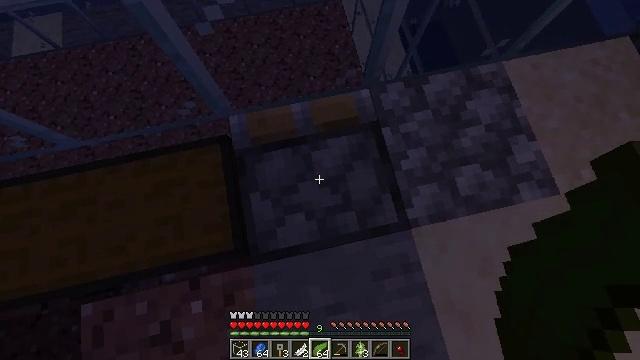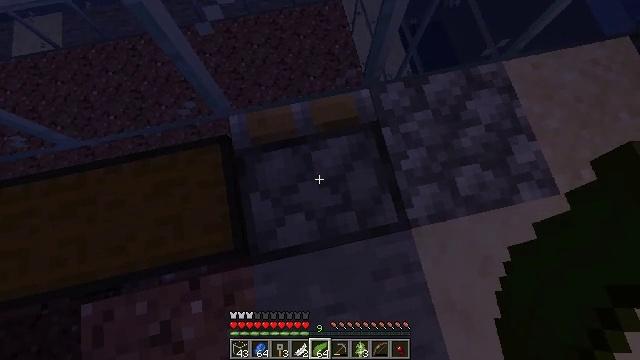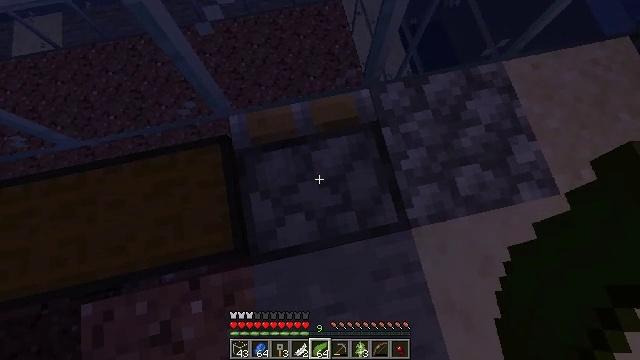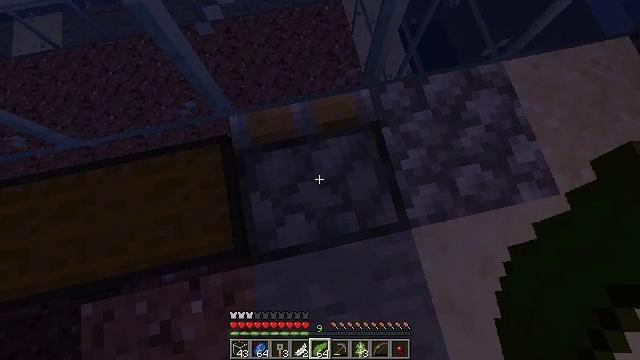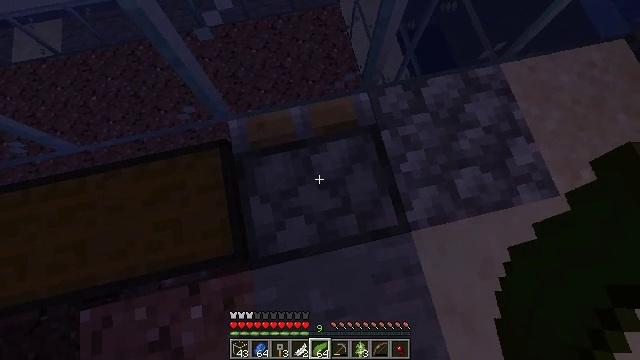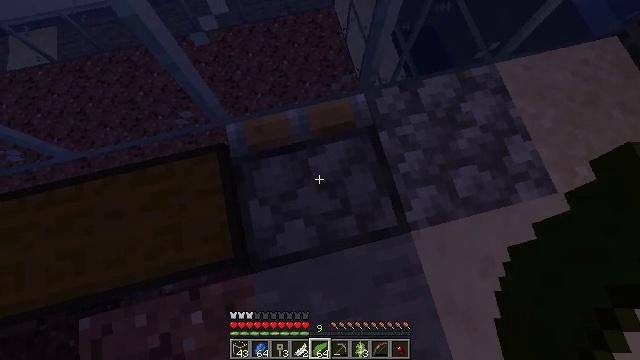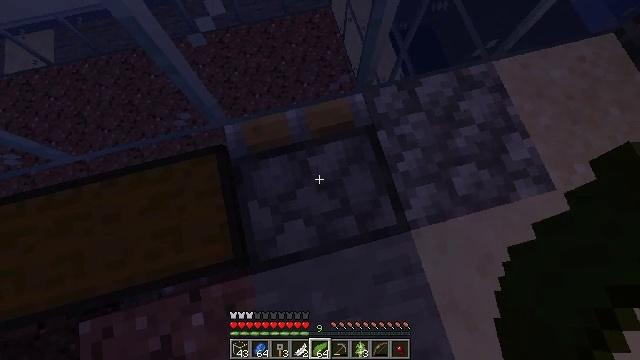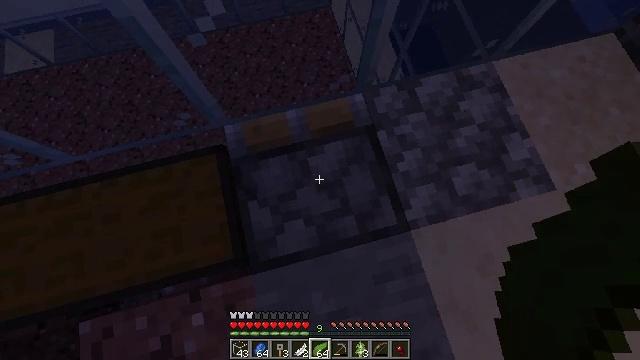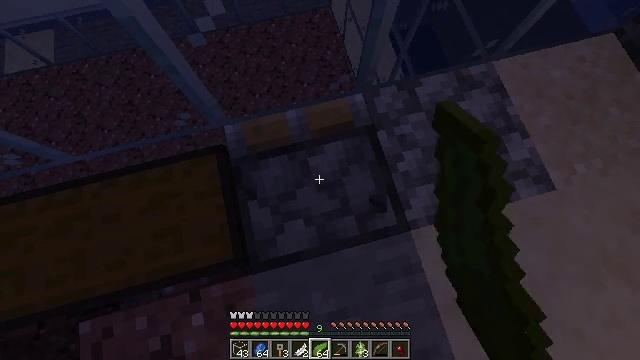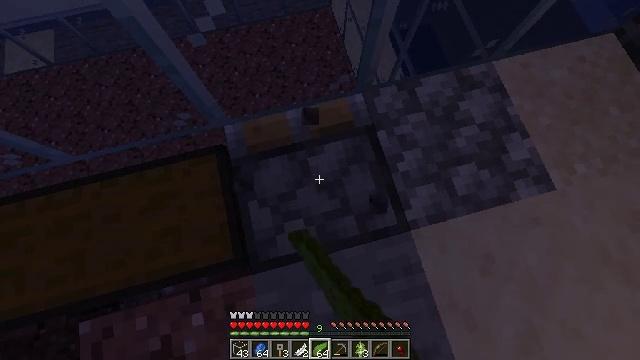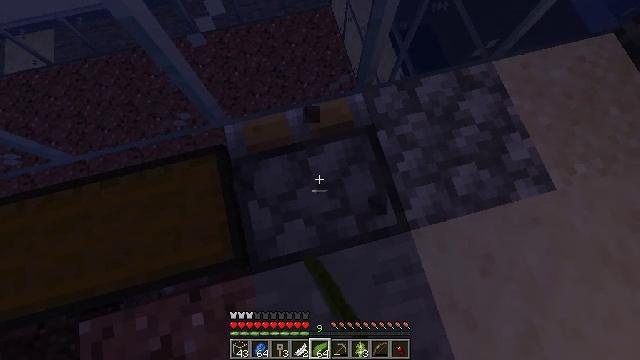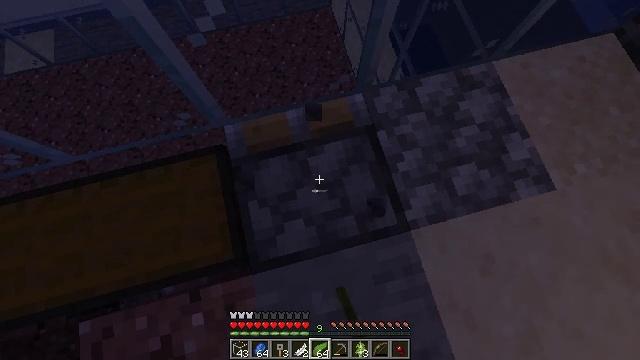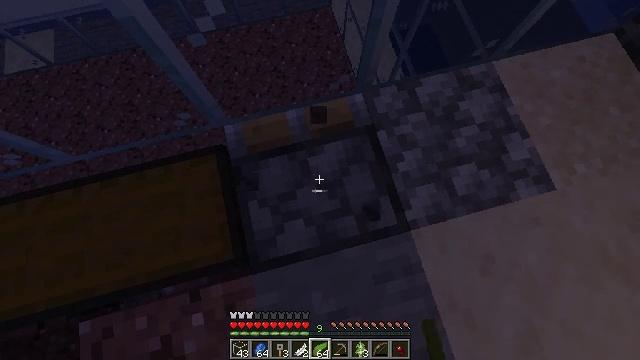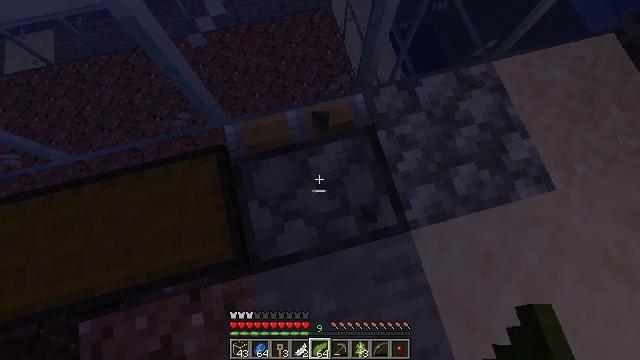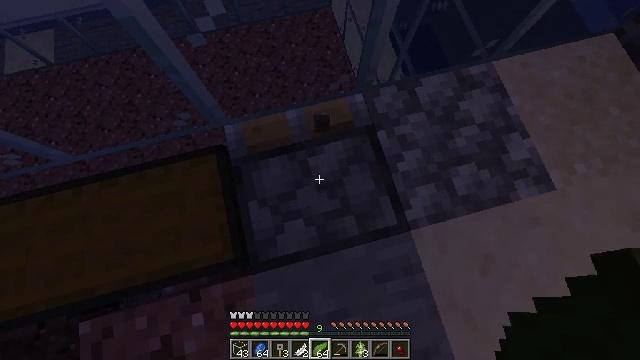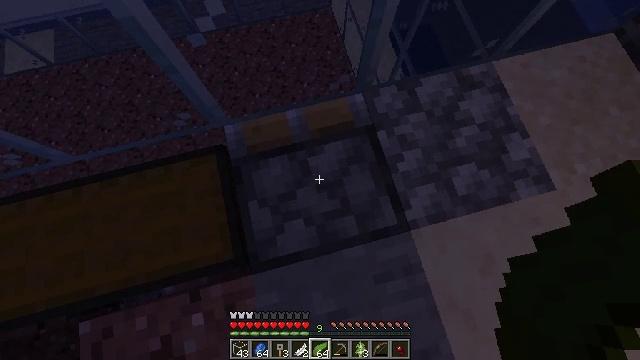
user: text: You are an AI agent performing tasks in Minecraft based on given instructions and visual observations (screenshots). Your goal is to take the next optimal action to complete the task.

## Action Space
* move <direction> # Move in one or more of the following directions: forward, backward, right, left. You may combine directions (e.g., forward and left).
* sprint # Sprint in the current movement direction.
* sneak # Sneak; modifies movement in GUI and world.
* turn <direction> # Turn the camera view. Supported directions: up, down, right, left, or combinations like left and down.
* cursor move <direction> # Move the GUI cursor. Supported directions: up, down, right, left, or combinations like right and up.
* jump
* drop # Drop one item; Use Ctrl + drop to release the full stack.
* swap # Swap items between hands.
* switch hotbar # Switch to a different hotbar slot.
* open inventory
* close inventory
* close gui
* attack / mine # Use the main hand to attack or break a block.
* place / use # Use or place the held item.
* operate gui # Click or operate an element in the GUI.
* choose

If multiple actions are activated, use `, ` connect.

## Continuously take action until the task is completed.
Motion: motion action
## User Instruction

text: Recycle the piston block.
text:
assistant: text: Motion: no_op
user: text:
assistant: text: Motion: no_op
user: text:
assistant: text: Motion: no_op
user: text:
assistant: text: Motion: no_op
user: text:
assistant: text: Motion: turn right
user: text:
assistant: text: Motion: no_op
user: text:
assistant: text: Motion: attack / mine
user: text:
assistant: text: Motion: attack / mine
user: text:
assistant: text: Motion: attack / mine
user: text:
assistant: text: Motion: no_op
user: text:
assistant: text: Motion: no_op
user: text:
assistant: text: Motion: no_op
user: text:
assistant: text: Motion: no_op
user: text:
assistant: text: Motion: no_op
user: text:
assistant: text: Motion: no_op
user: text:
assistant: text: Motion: no_op
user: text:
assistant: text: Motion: no_op
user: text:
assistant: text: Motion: no_op
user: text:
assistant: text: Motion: no_op
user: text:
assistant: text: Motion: no_op
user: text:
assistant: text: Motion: no_op
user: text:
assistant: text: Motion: no_op
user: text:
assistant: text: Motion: no_op
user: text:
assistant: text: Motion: no_op
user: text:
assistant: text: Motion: no_op
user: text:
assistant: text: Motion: no_op
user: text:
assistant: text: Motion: no_op
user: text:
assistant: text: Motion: no_op
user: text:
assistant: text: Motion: no_op
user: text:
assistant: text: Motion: no_op